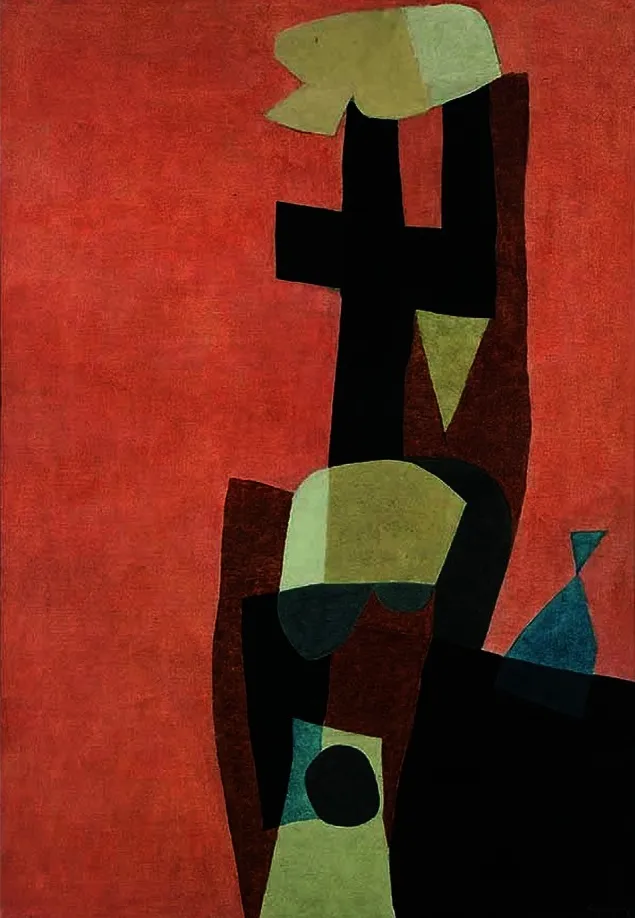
Afro Basaldella: Tiresia.
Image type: medical_photograph (skin_photograph)